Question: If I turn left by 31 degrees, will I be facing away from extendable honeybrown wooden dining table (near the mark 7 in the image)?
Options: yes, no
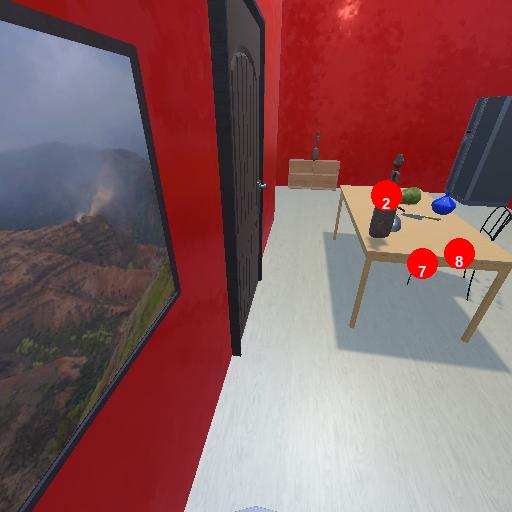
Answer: yes